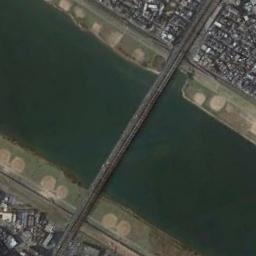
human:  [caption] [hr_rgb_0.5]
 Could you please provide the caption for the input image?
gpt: A bridge built on a dark green river and the residential area on both sides of the river .

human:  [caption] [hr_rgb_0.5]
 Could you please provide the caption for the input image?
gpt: There is a white sign on the bridge .

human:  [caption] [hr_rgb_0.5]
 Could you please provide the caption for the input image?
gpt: A bridge connects the land on both sides of the turquoise water, And there are many residential areas on the land .

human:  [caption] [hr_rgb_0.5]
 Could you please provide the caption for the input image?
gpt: There is a bridge over the river with many buildings and trees beside .

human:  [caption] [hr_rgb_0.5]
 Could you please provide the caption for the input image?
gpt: Numerous buildings are on either side of the bridge .